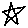
Label: star